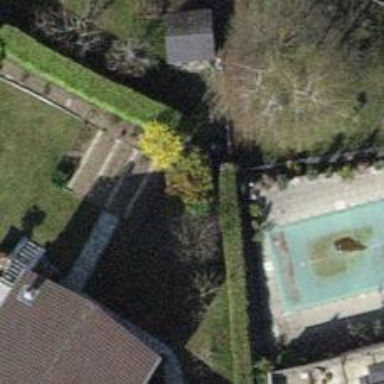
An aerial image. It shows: Garden with evergreen needle-leaved trees.